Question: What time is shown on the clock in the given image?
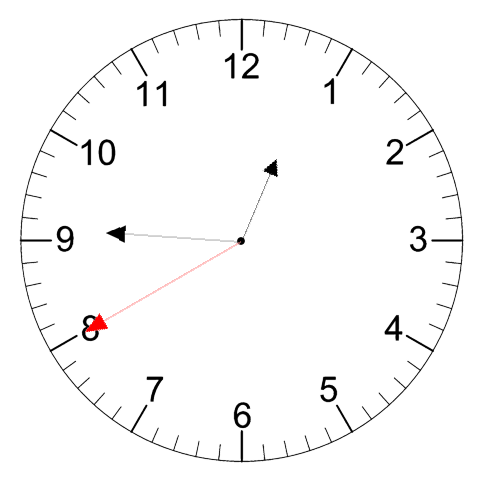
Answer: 12:45:40